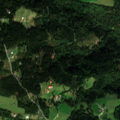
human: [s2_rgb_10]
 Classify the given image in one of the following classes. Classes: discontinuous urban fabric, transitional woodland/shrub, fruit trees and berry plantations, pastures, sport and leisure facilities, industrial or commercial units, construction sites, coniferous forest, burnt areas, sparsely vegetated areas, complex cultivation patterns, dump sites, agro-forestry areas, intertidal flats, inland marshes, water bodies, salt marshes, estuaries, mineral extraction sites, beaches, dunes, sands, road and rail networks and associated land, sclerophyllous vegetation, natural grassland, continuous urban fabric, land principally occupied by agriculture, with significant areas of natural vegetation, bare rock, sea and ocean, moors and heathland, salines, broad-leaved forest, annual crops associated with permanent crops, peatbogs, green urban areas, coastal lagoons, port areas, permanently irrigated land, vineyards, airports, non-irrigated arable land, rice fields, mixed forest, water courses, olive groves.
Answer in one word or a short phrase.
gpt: land principally occupied by agriculture, with significant areas of natural vegetation, coniferous forest, mixed forest